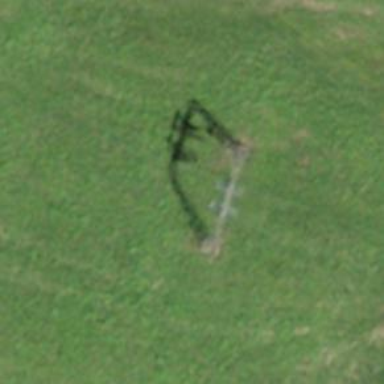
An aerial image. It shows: Pylon for aerialway.